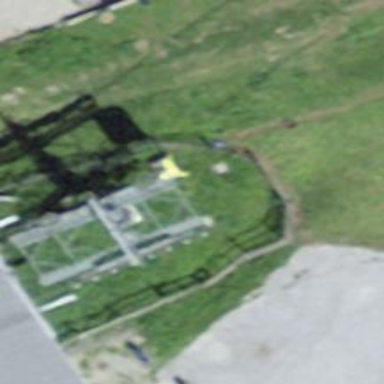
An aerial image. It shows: Pylon used for aerialway.